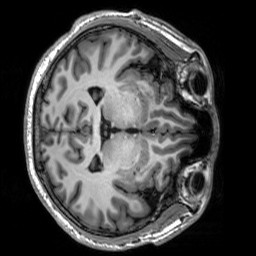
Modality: T1w
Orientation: axial
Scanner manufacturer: siemens
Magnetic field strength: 3 T
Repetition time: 2.3 s
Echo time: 0.00302 s